Field crop: maize
Growth stage: 1
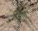
Species: salsola